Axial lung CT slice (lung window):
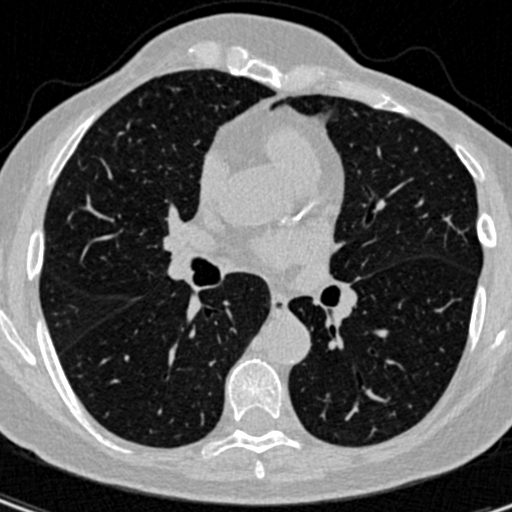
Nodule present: no